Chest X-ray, AP view. Patient: 64 years old, sex M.
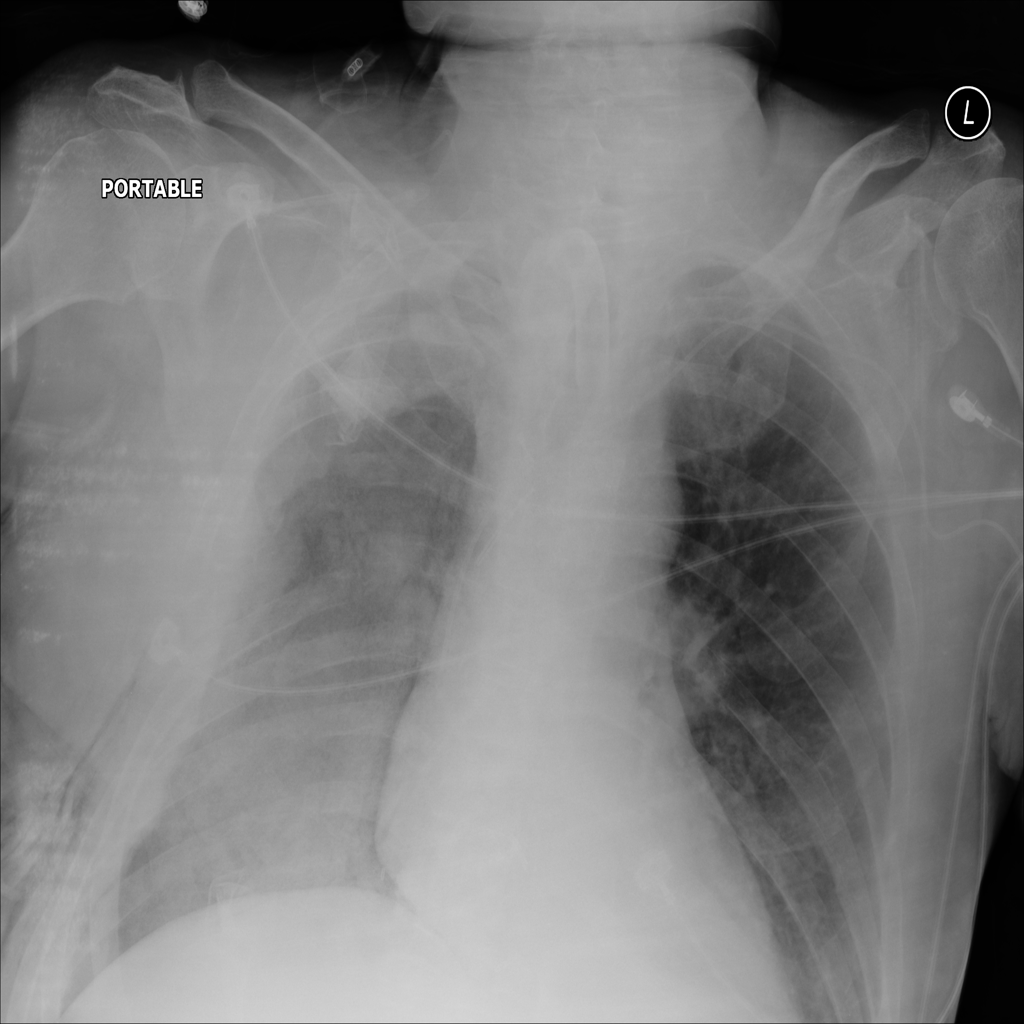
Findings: No Finding